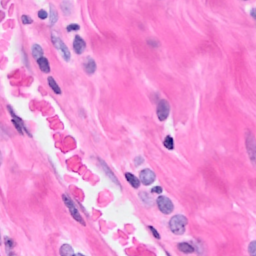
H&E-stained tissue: Breast